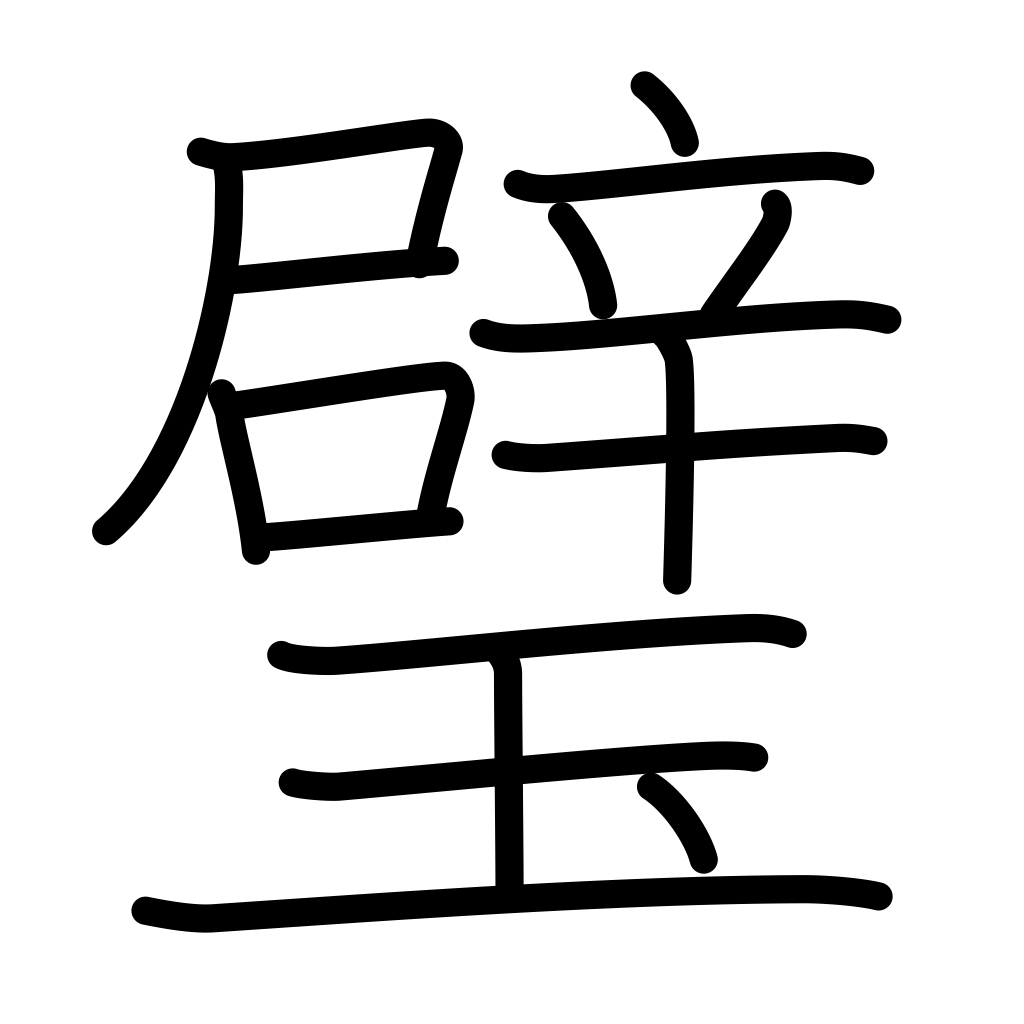
Meaning: sphere, ball